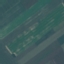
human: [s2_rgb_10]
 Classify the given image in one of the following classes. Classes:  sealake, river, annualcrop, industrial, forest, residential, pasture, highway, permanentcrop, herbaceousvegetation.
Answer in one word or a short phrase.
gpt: AnnualCrop